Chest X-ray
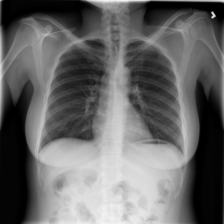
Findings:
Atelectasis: negative
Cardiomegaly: negative
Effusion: negative
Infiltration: negative
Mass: negative
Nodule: negative
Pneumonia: negative
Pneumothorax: negative
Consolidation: negative
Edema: negative
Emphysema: negative
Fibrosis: negative
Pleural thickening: negative
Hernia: negative